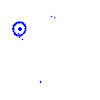
Particle: proton